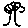
Label: tree